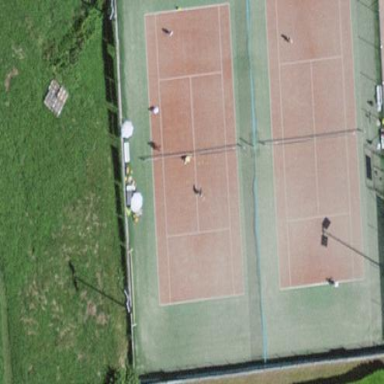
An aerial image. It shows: Tennis court on pitch designated for leisure land.